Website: crate-barrel
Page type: newsletter-management
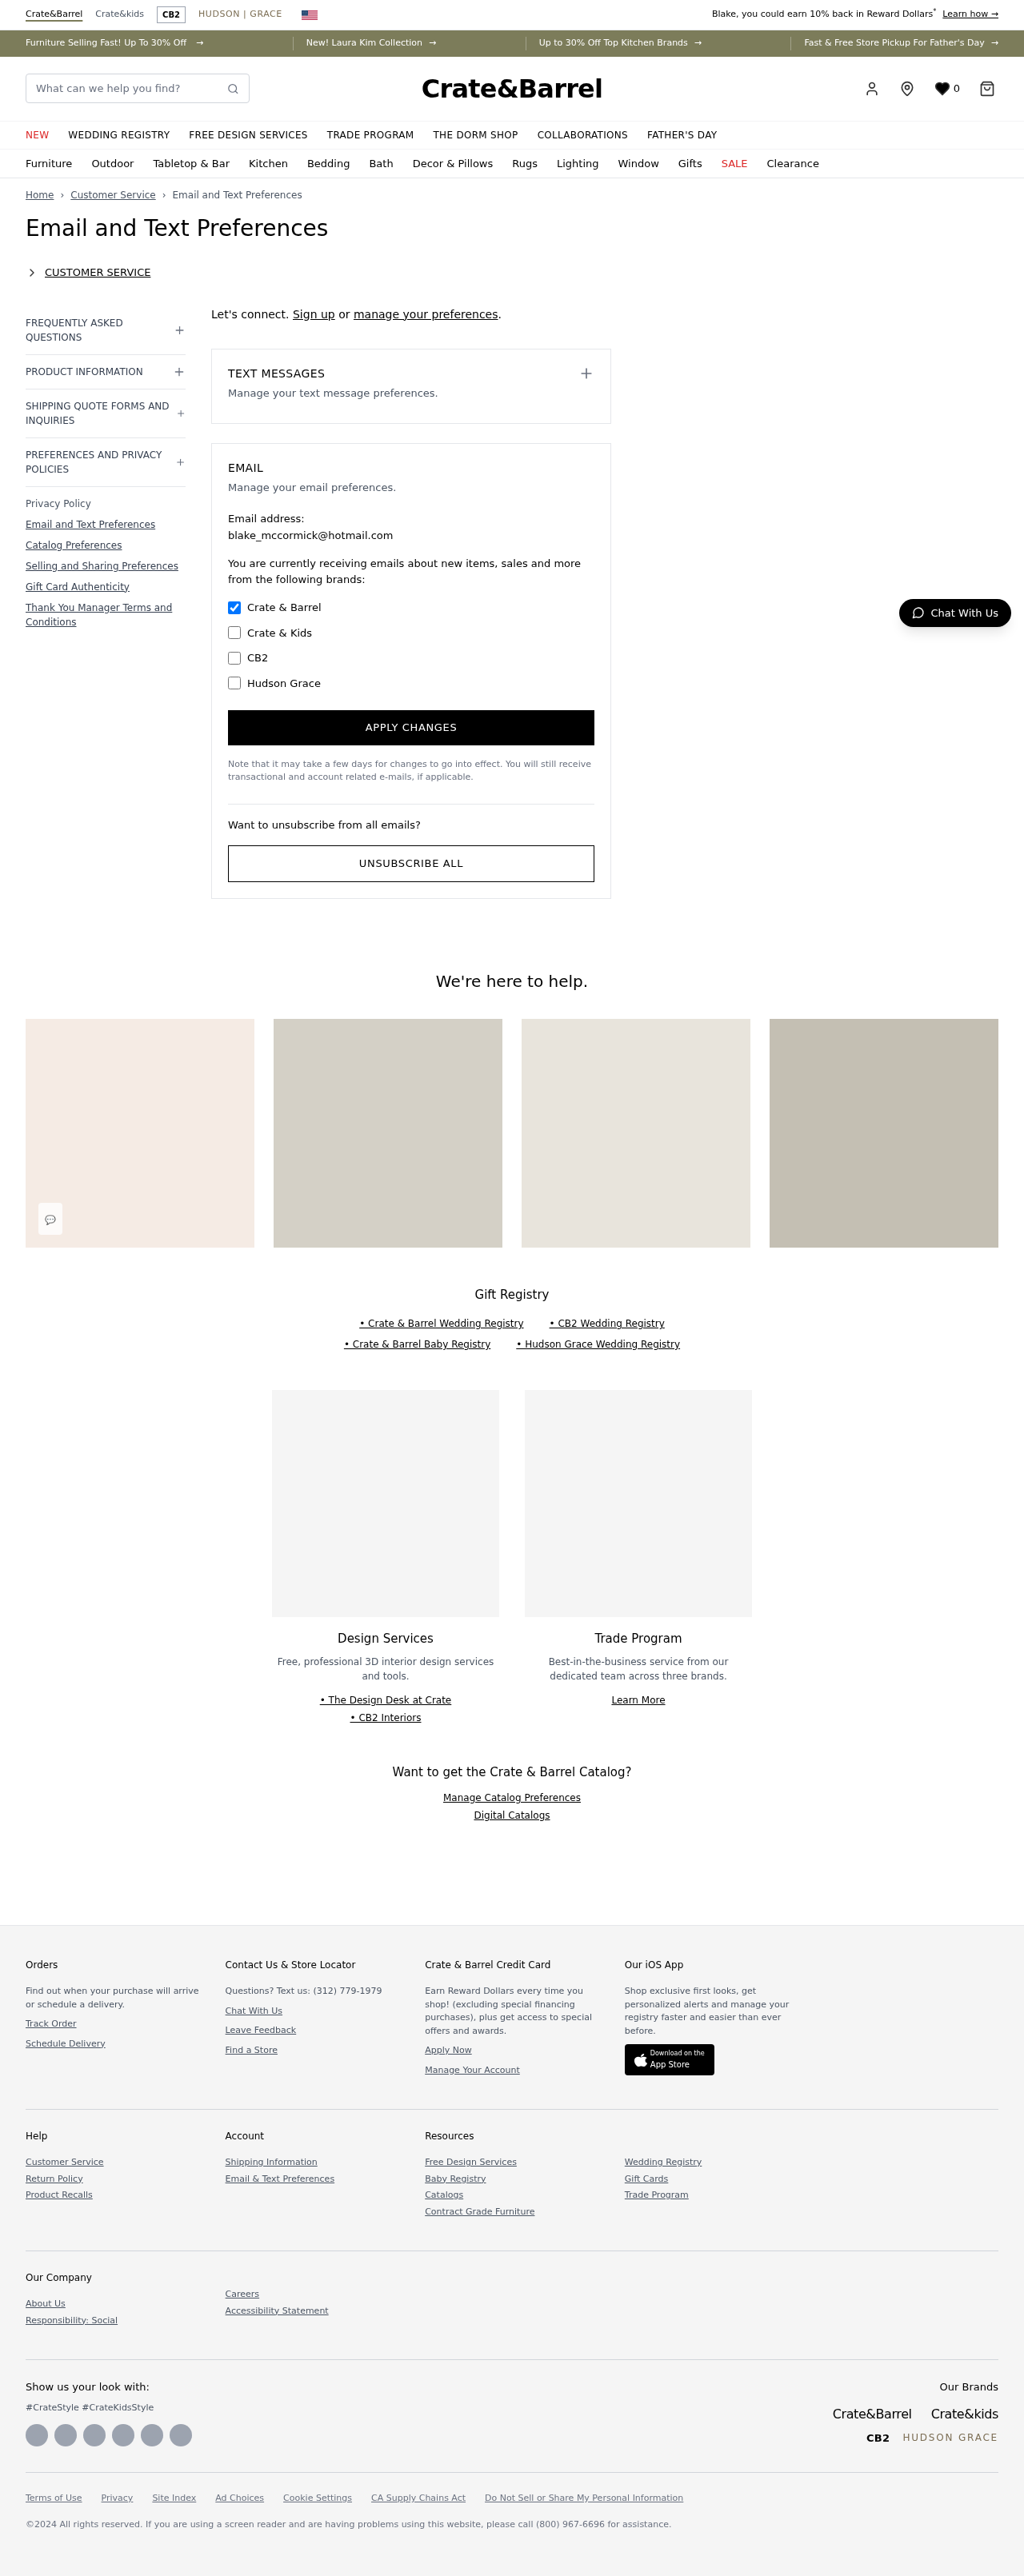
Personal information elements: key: PII_EMAIL
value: blake_mccormick@hotmail.com
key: PII_FIRSTNAME
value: Blake
Search elements: key: HEADER_SEARCH
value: What can we help you find?
Other elements: key: WISHLIST_COUNT
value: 0